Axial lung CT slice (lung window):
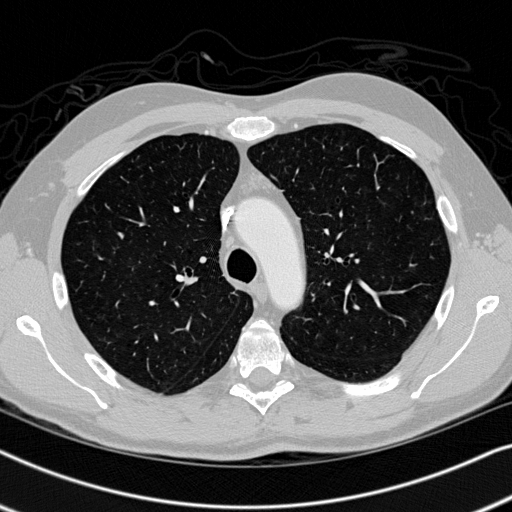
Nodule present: no